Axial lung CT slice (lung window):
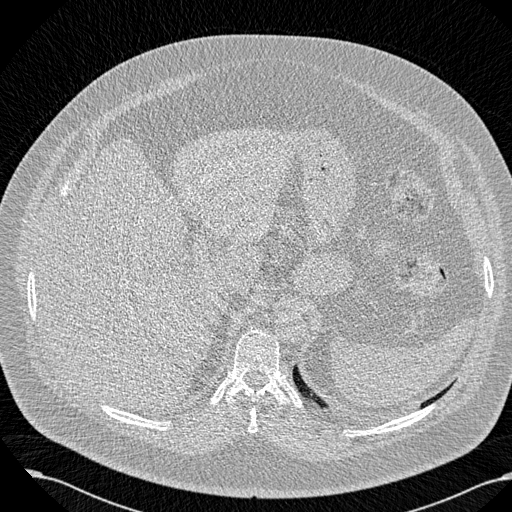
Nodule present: no